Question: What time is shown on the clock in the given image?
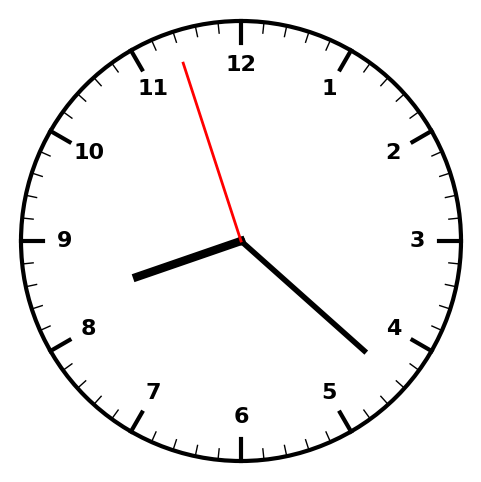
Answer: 08:21:57